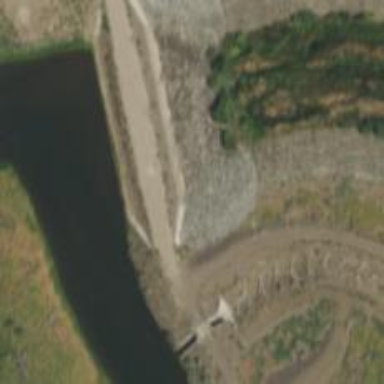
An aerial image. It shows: Dam across waterway.